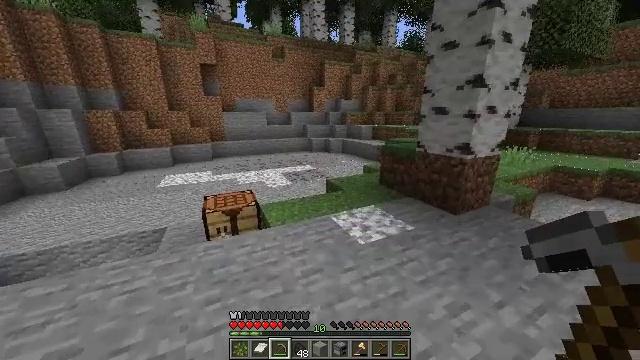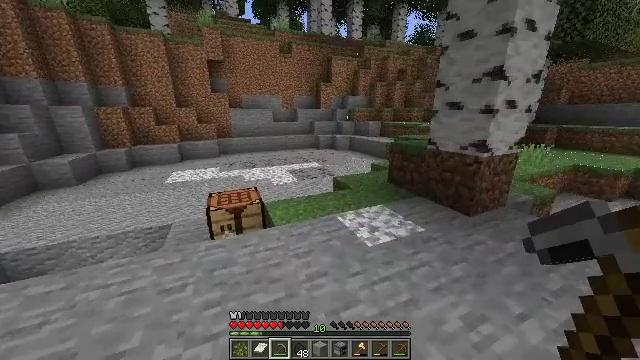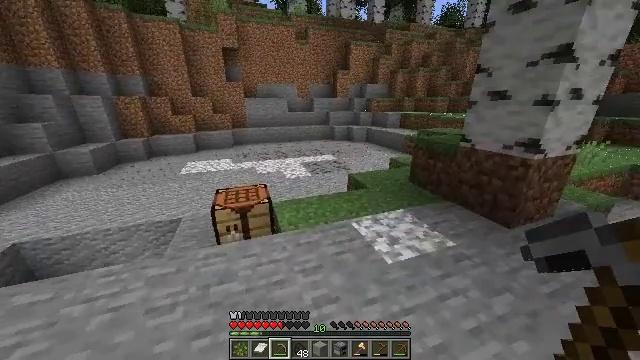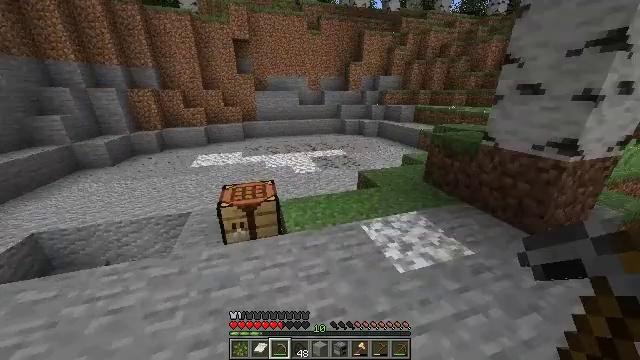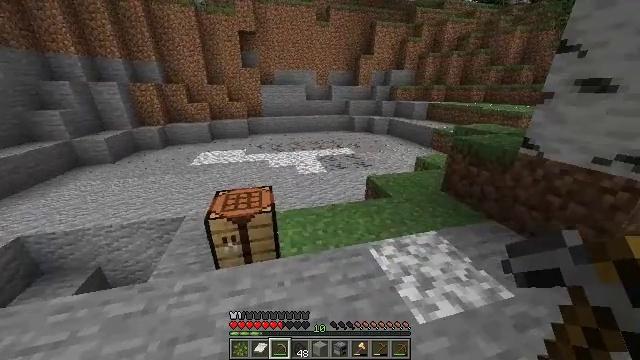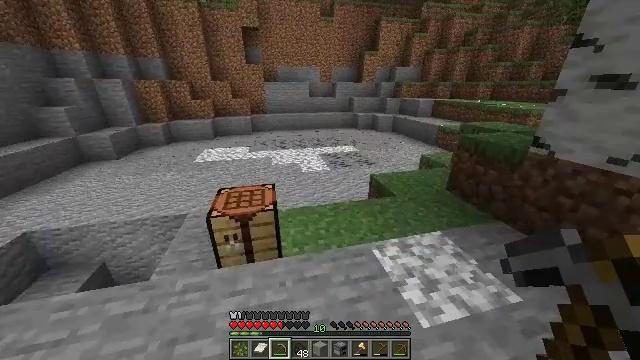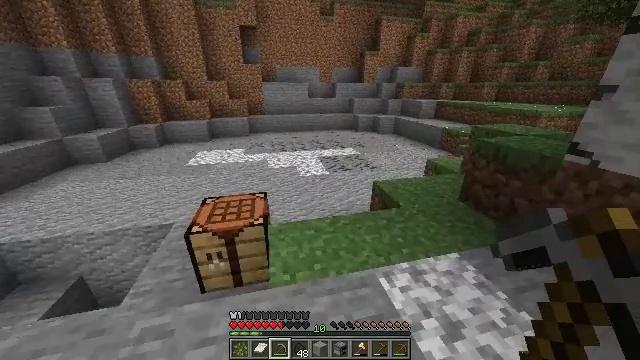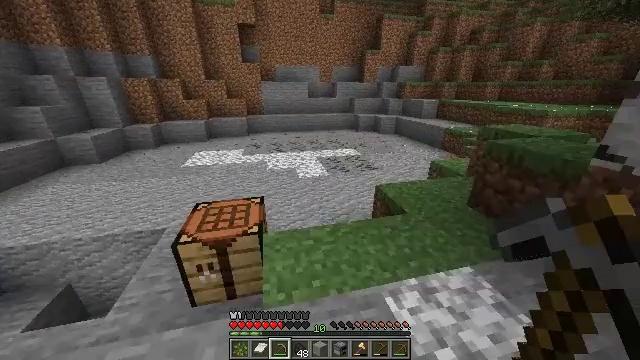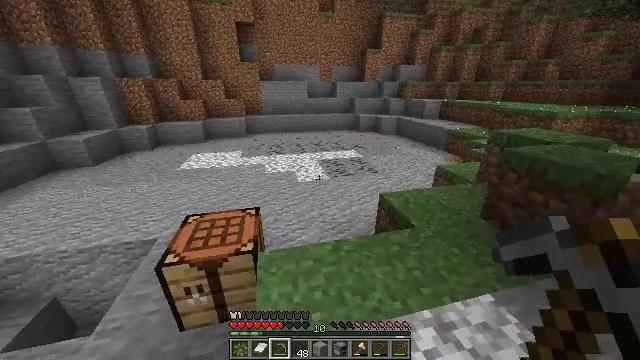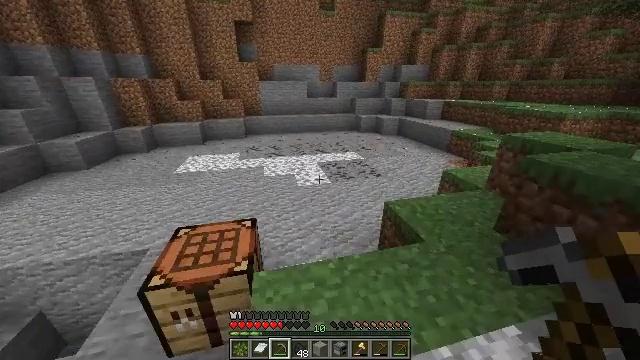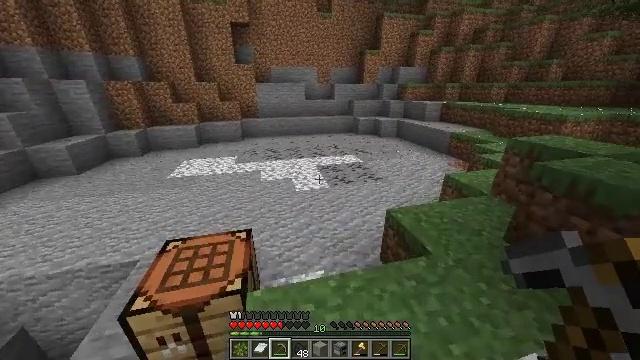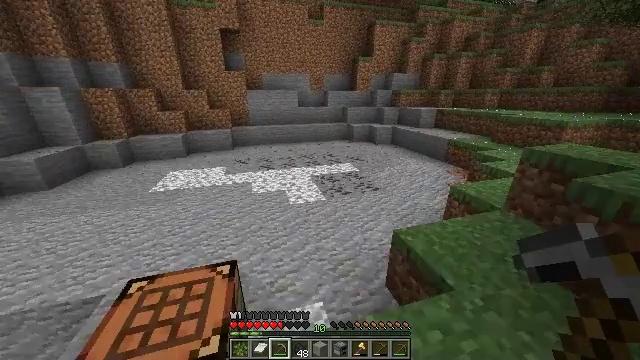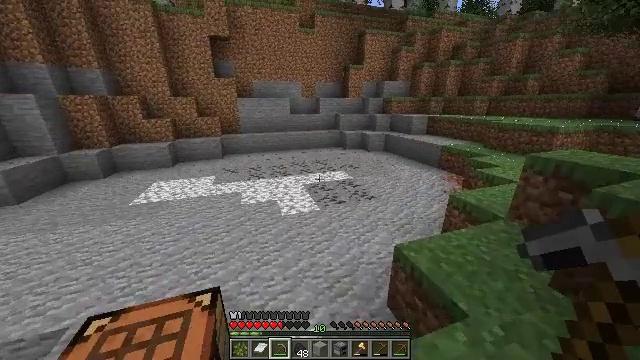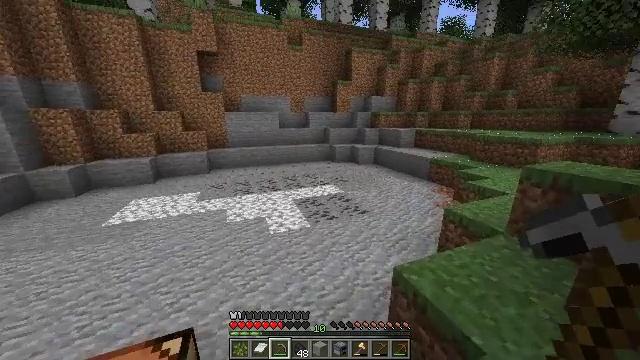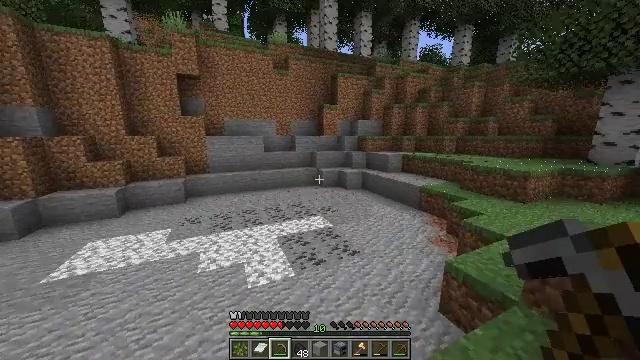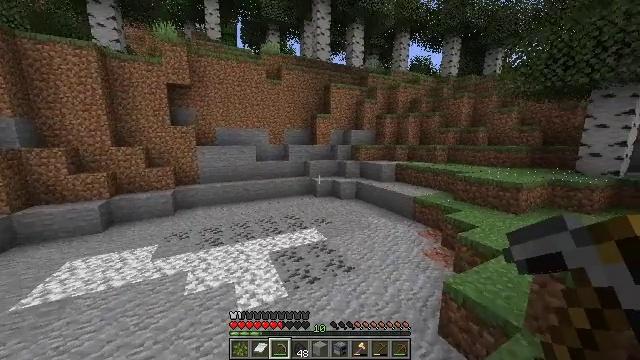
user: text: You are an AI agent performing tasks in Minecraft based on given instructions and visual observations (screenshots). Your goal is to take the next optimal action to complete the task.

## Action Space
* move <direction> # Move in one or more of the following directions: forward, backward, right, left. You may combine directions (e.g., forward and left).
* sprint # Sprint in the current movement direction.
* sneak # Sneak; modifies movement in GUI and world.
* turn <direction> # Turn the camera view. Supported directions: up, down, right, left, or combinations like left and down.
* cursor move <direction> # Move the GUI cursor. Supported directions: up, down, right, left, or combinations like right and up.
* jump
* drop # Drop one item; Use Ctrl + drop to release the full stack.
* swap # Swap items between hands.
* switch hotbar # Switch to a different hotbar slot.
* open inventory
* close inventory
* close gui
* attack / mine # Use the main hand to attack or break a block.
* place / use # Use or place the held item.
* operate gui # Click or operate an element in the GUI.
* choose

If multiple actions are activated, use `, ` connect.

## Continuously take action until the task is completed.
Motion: motion action
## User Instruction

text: Attack the crafting table to break it.
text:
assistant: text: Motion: move forward, sprint, turn left
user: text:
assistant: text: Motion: move forward, sprint, turn left and down
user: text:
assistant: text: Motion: move forward, sprint, turn left and down
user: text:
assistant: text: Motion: move forward, turn left and down
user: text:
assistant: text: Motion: move forward
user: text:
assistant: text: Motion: move forward
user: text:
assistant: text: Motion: move forward
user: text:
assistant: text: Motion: move forward
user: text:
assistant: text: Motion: move forward
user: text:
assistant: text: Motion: move forward
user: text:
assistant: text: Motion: move forward, turn right and up
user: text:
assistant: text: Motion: move forward, turn right and up
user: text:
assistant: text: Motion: move forward, turn right and up
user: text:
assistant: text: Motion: move forward, turn right and up, jump
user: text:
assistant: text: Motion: move forward, turn right and up, jump
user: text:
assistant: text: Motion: move forward, jump
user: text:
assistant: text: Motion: move forward, jump
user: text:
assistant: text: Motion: move forward, jump
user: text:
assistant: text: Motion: move forward, jump
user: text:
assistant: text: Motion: move forward, jump
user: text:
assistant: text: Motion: move forward, turn left and down, jump
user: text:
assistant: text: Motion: move forward, turn left and down
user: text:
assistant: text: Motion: move forward, turn left
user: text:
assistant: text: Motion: move forward, turn left
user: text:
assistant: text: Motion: move forward, turn left
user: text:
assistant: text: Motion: move forward, turn left
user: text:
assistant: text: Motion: move forward
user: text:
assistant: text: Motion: move forward
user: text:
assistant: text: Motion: move forward
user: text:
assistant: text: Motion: move forward